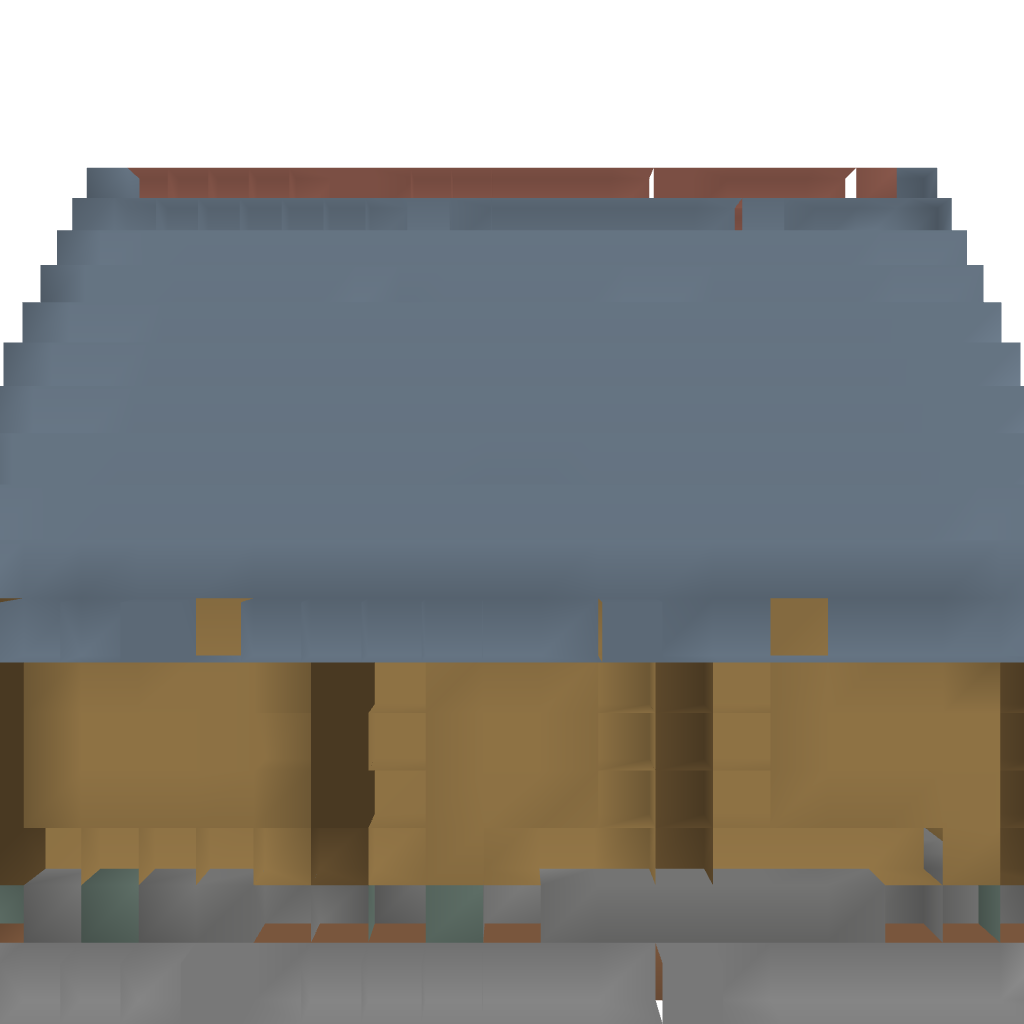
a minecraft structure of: Barn_Large